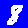
Digit: 8